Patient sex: F
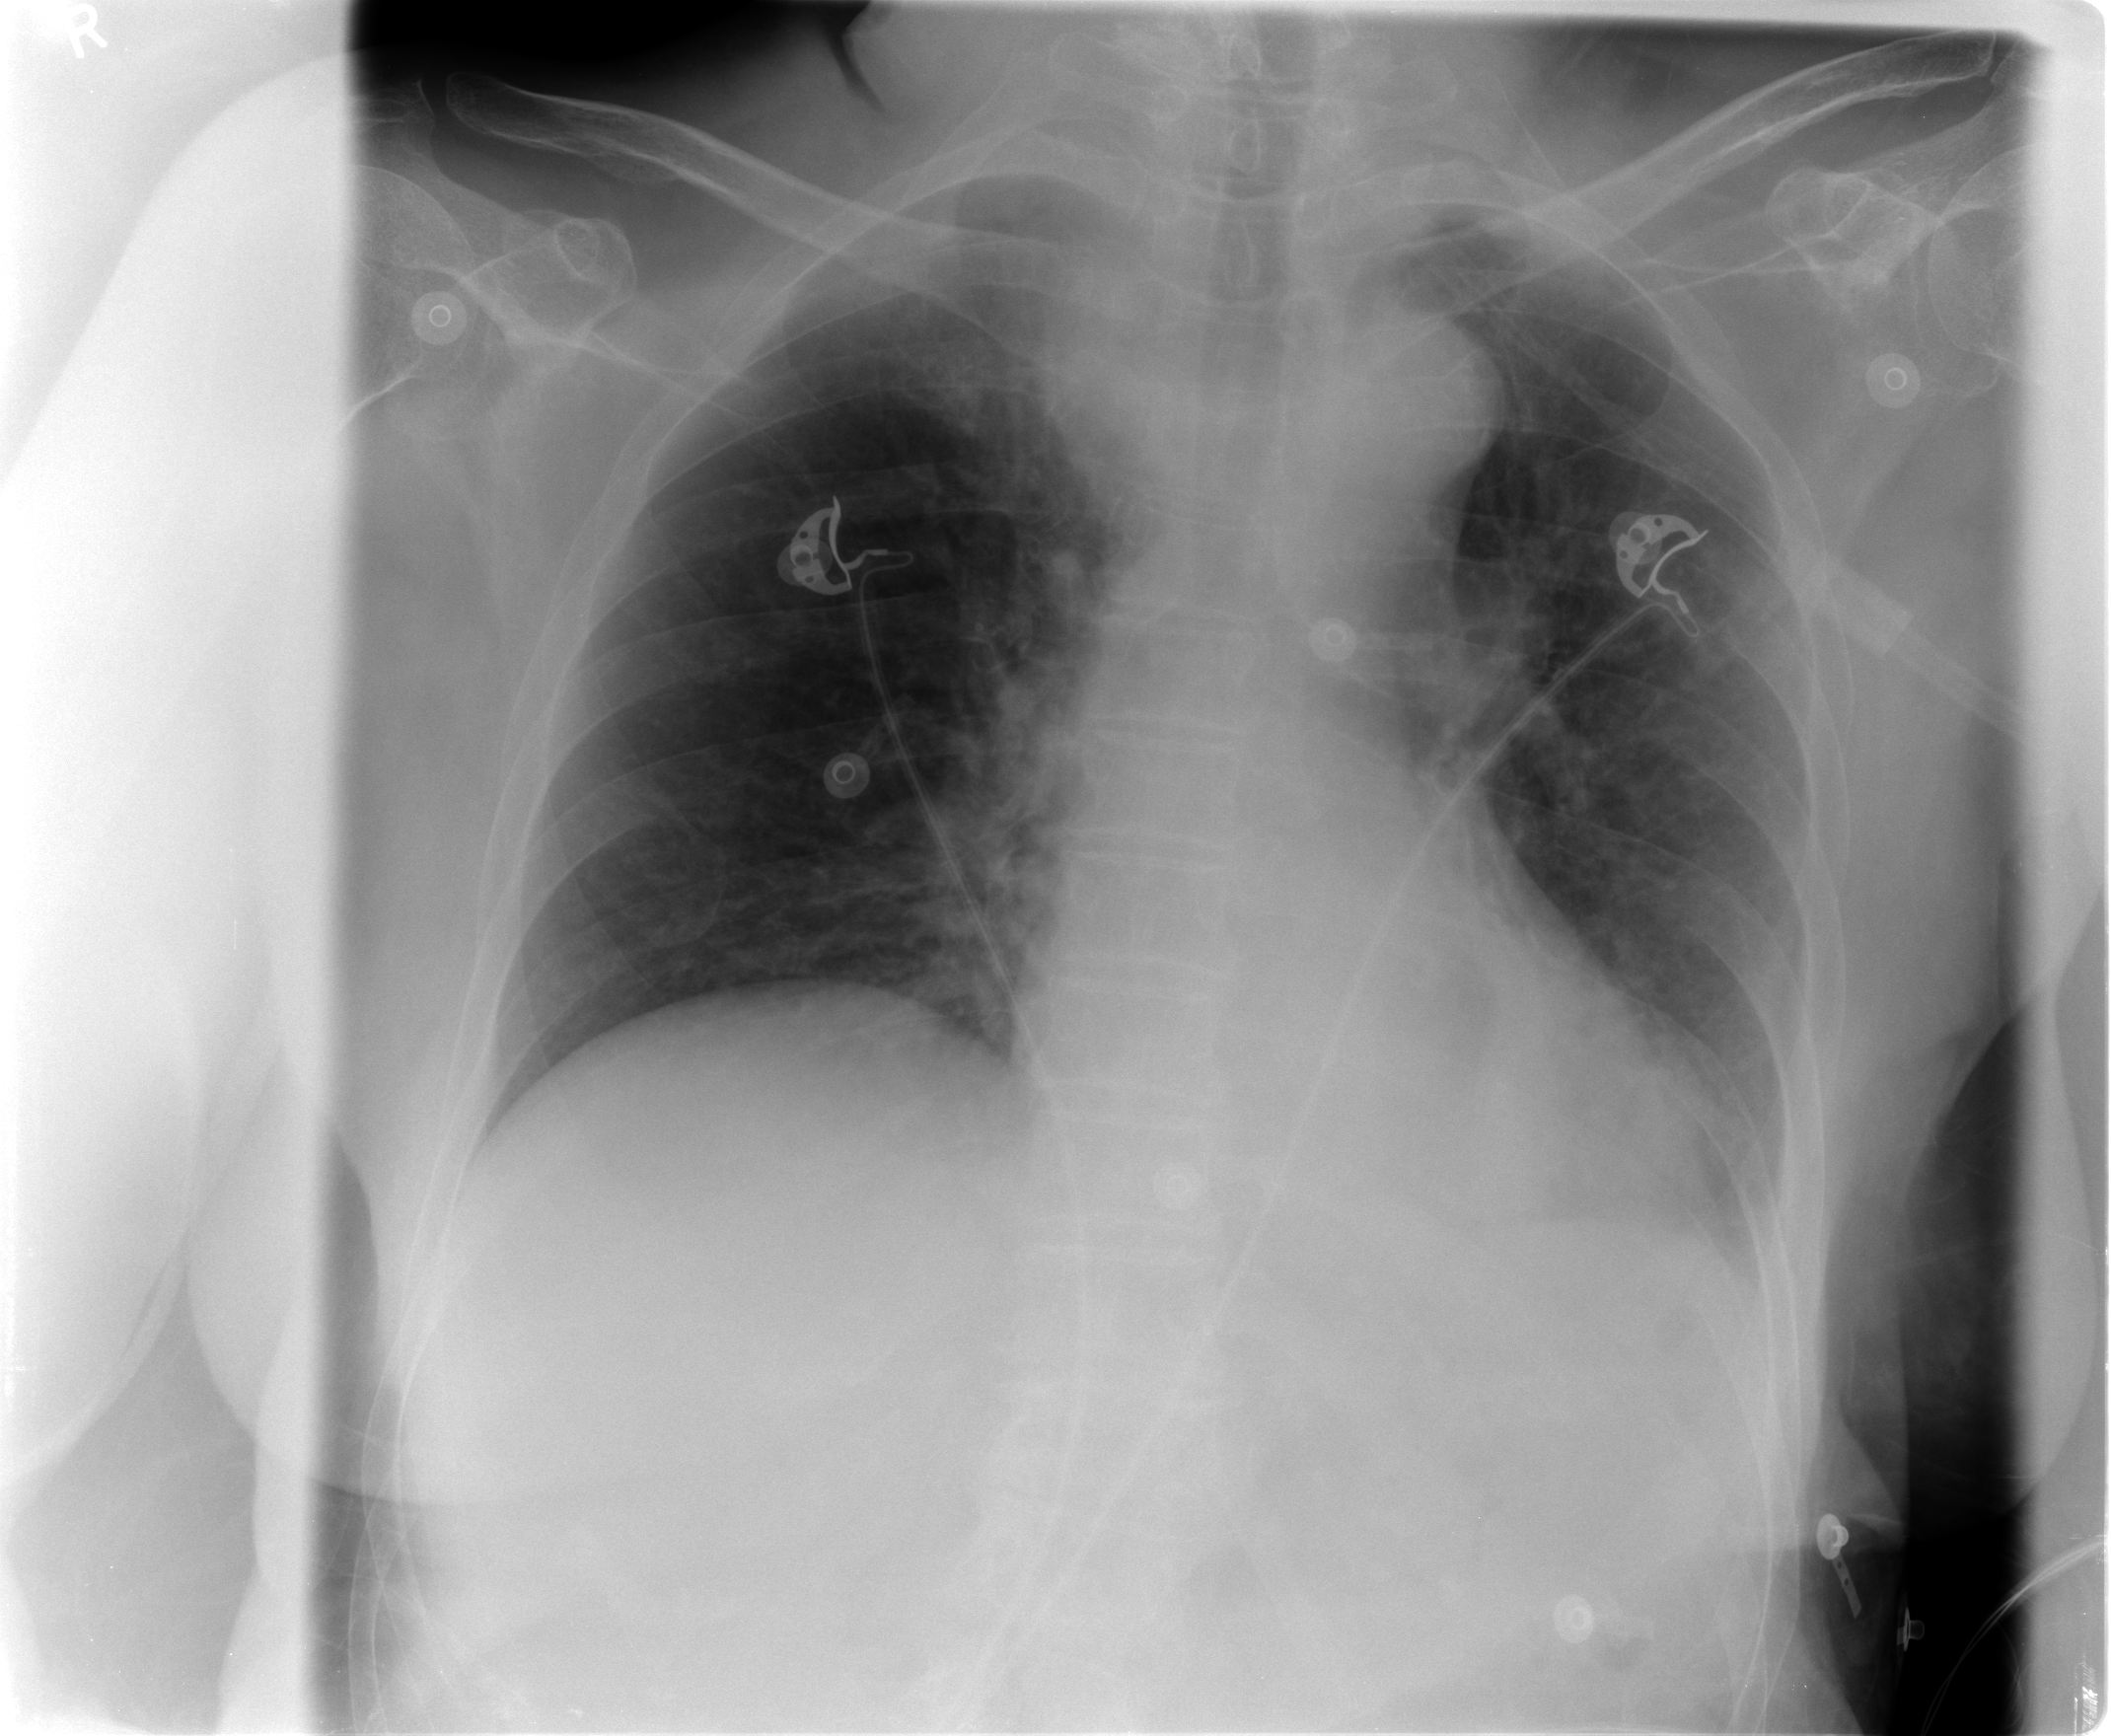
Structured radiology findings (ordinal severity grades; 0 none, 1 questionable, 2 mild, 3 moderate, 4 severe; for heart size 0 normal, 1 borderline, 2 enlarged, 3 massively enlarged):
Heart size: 1
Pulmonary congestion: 2
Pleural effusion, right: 0
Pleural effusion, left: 1
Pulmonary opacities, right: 0
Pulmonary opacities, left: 1
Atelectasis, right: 1
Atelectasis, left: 2